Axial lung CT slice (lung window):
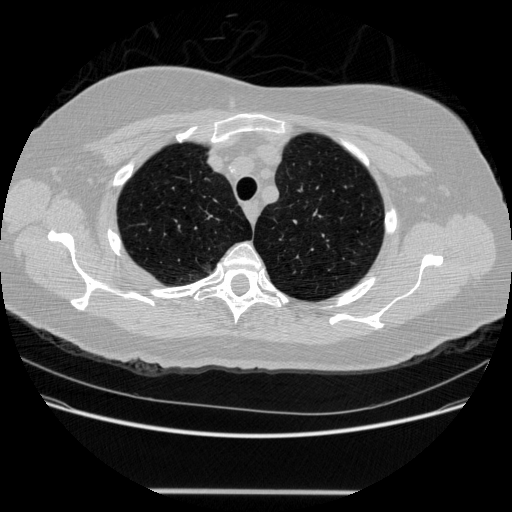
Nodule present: no